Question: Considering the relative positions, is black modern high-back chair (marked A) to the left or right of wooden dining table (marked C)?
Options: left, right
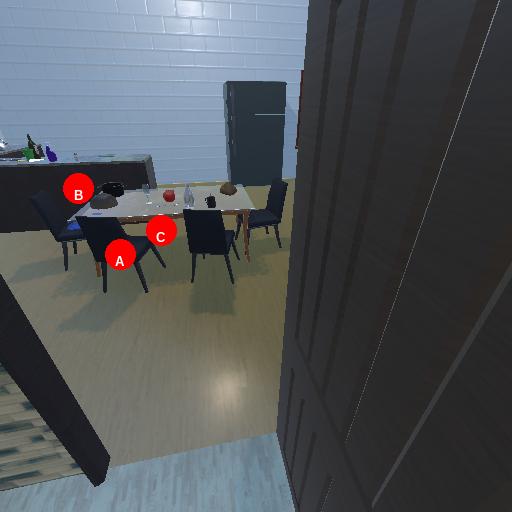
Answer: left